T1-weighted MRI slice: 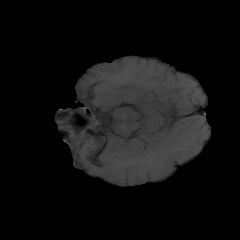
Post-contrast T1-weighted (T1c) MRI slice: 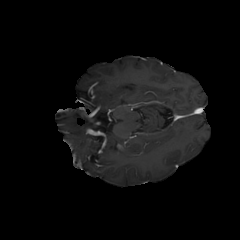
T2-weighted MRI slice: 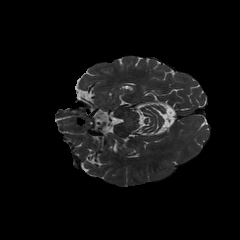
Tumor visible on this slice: no